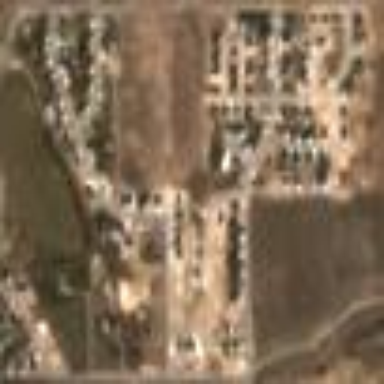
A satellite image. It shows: This residential area consists of single-family homes.